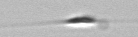
Label: Cylindrotheca_morphotype1